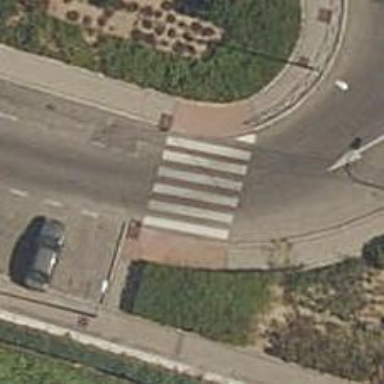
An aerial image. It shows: Uncontrolled zebra crossing on the road.